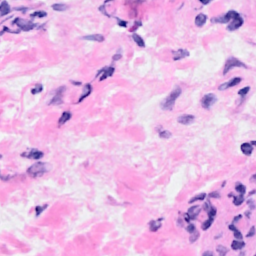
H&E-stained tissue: Breast